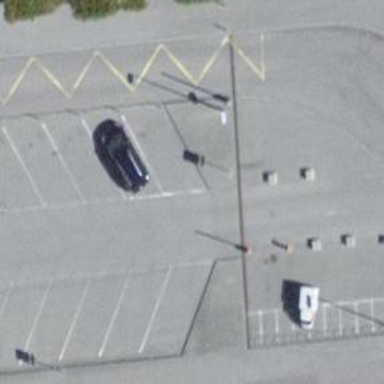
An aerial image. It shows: Lift gate barrier.